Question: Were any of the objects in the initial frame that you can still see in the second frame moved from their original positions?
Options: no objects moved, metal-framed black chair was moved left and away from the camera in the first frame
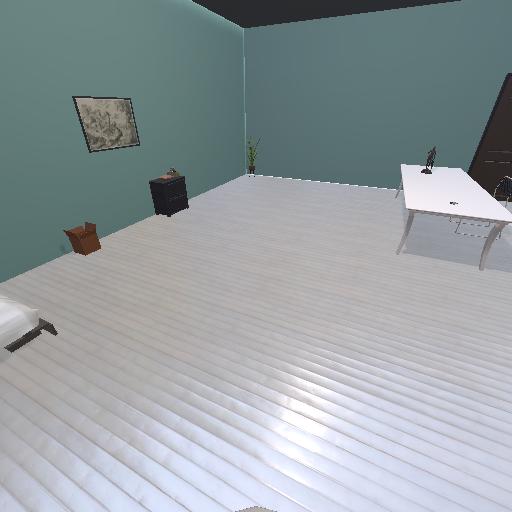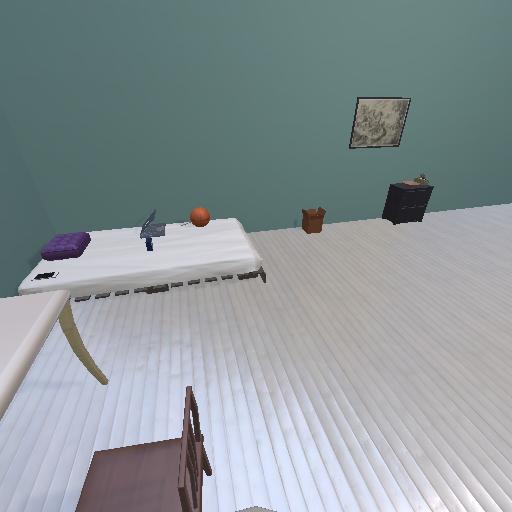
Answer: no objects moved